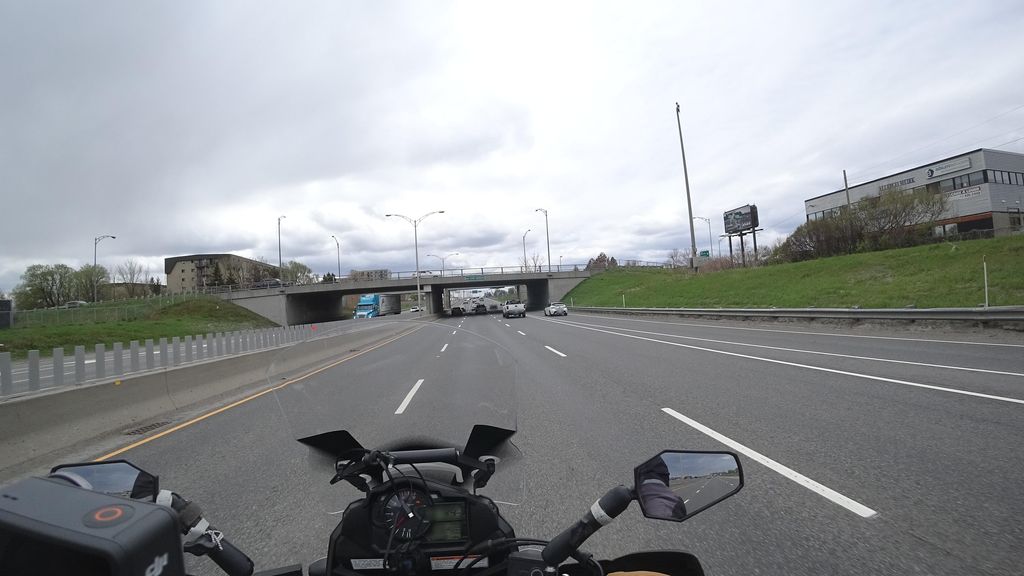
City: quebec_city